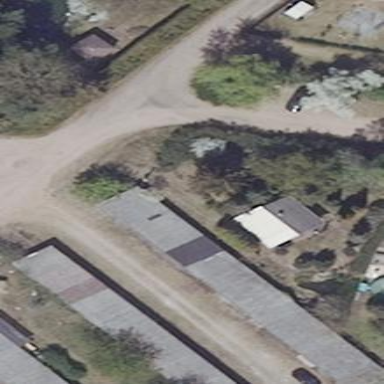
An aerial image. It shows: Group of garages.